Question: I'm wondering if there is a way to access redux states in App.js?

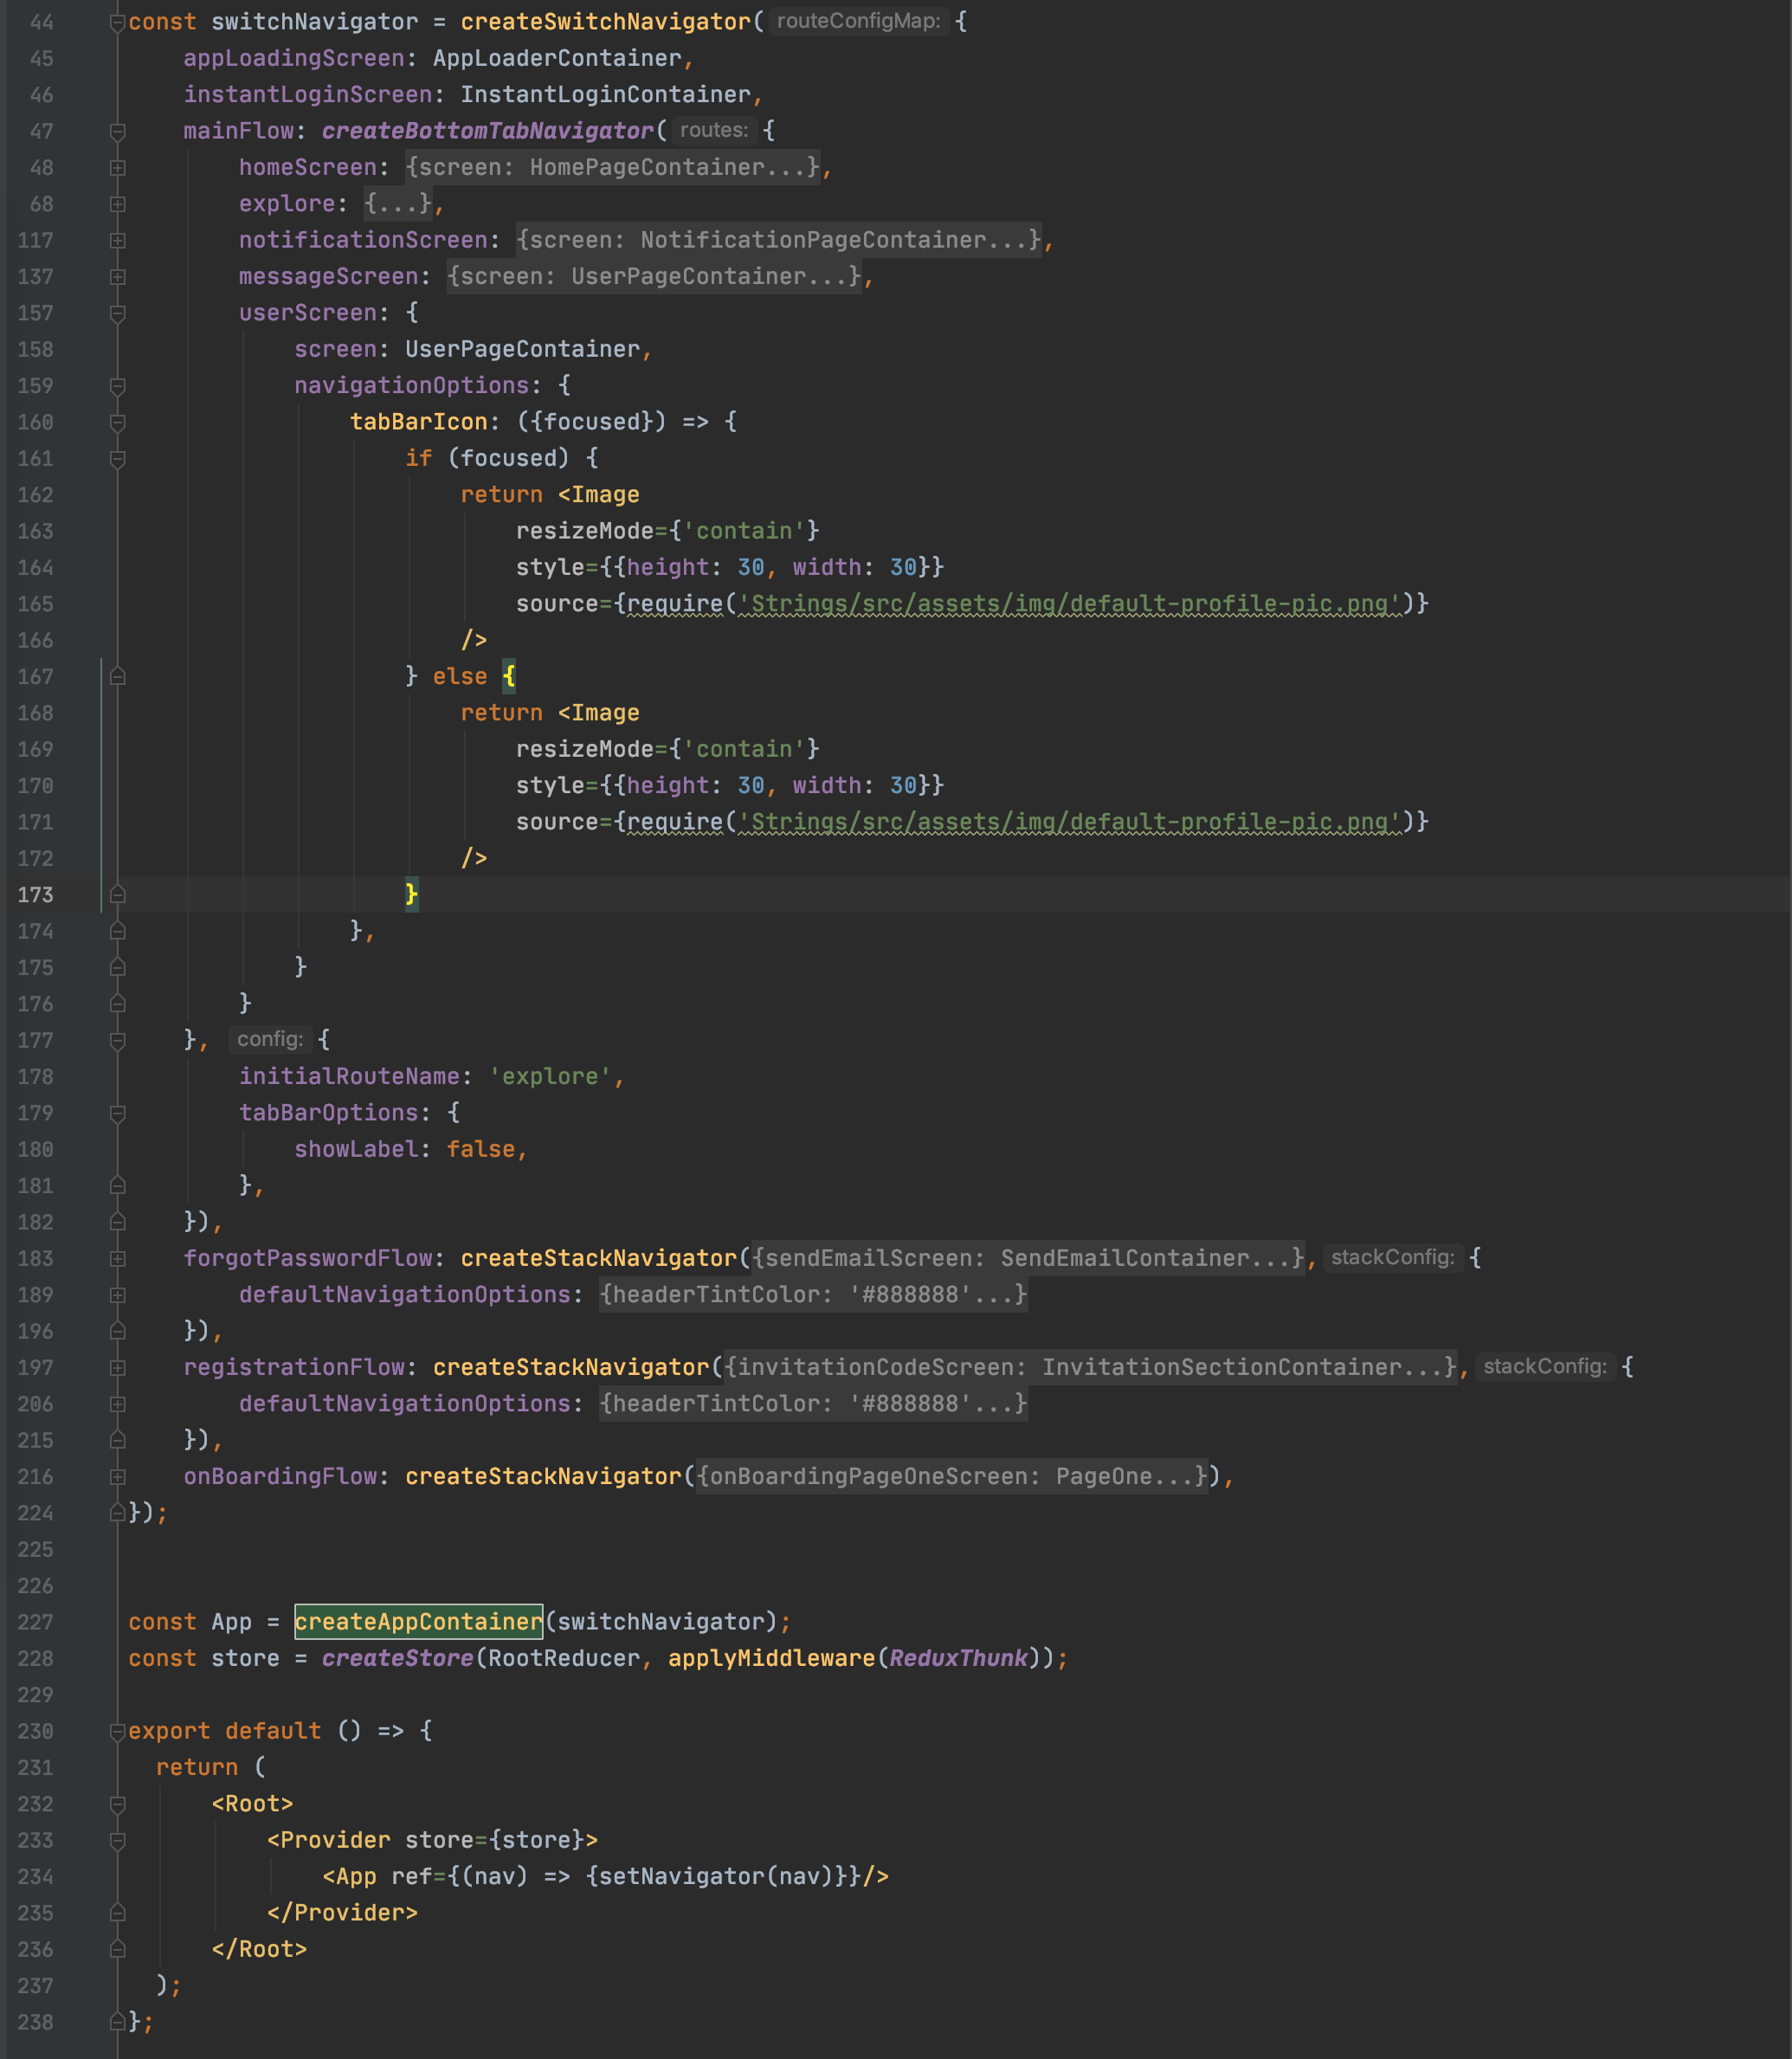
Answer: It is possible to obtain redux data from within App.js. You can do this by using the 'store#getState' method. The only problem by using this method is that App.js will be updated whenever the redux store changes.
To obtain data from the redux state and also subscribe to changes automatically you will have to use the 'useSelector' hook or wrap your component with a HOC.
Currently, you're initializing the 'bottomTabNavigator' outside a React component. I suggest that you move this to a dedicated container named 'MainFlow'. This container will be responsible for rendering the 'bottomTabNavigator'. Load this container for the mainFlow route instead of the createBottomTabNavigator.
'''
import { NavigationContainer } from '@react-navigation/native';
import { createBottomTabNavigator } from '@react-navigation/bottom-tabs';
import { useSelector } from 'redux';
// import your page containers
const Tab = createBottomTabNavigator();
export default function MainFlow() {
// here you can use the 'useSelector' hook to get the icon
const tabBarIcon = useSelector(state => state.routing.tabBarIcon);
return (
<NavigationContainer>
<Tab.Navigator
screenOptions={() => ({
tabBarIcon: ({focused}) => {
// render icon
}
})}
>
<Tab.Screen name="homeScreen" component={HomePageContainer} />
<Tab.Screen name="explore" component={ExplorePageContainer} />
{/* rest of the tabs */}
</Tab.Navigator>
</NavigationContainer>
);
}
'''